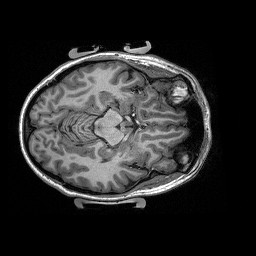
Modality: T1w
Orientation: coronal